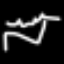
Label: squiggle